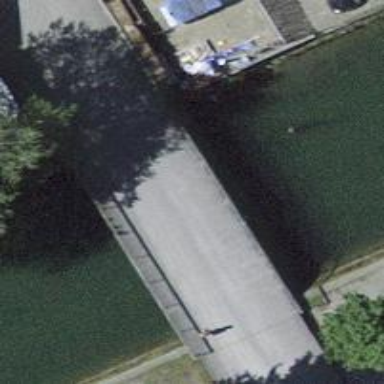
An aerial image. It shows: Humpback bridge over waterway.